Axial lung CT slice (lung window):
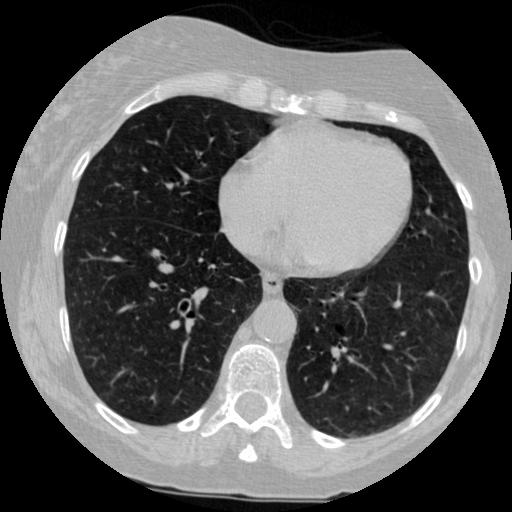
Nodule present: no